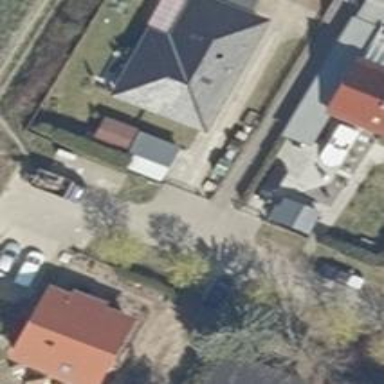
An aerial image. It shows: Residential road with no sidewalk.